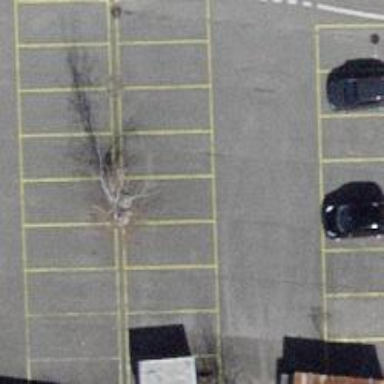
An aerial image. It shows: Parking area with surface.